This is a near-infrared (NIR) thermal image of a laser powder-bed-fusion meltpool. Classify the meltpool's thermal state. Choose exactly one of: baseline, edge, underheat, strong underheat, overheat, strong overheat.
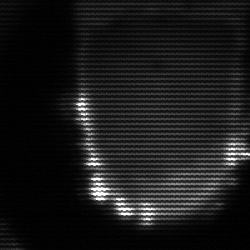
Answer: baseline